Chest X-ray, PA view. Patient: 60 years old, sex M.
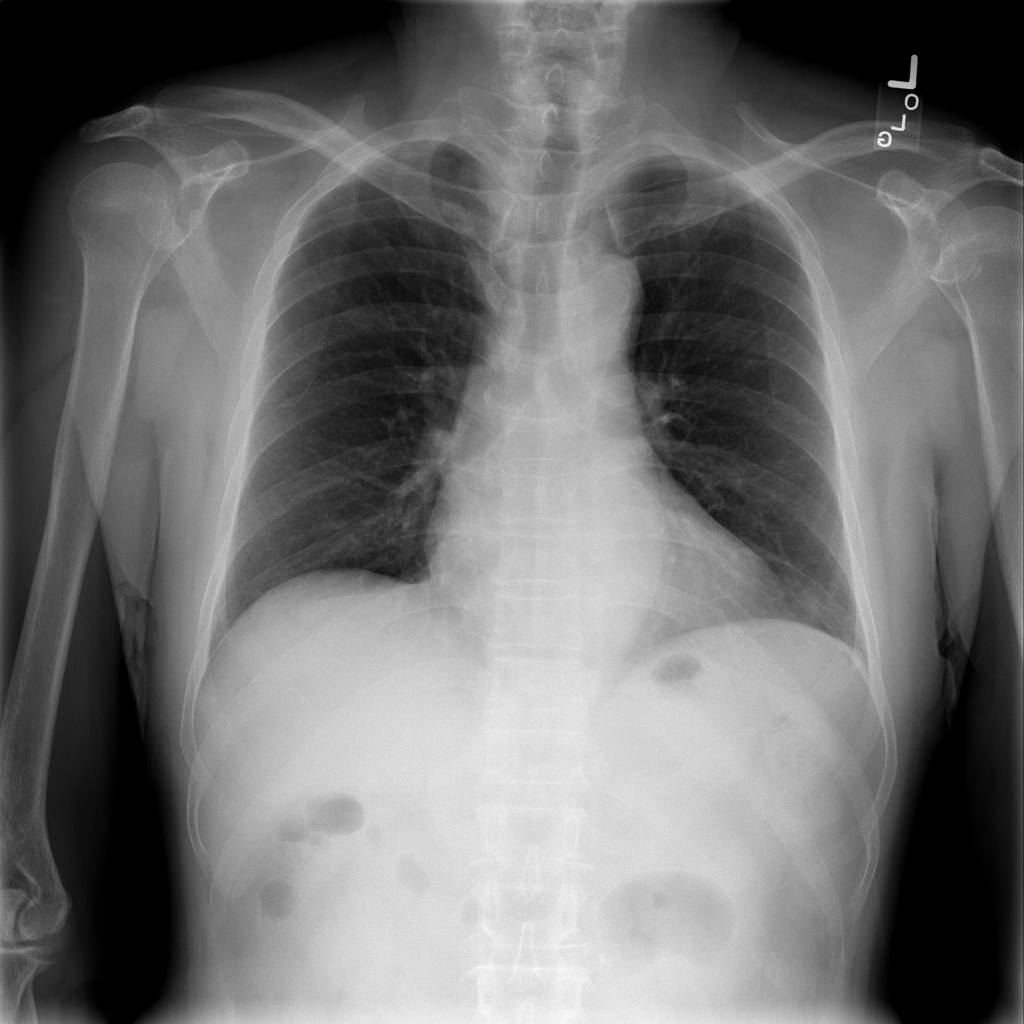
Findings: No Finding